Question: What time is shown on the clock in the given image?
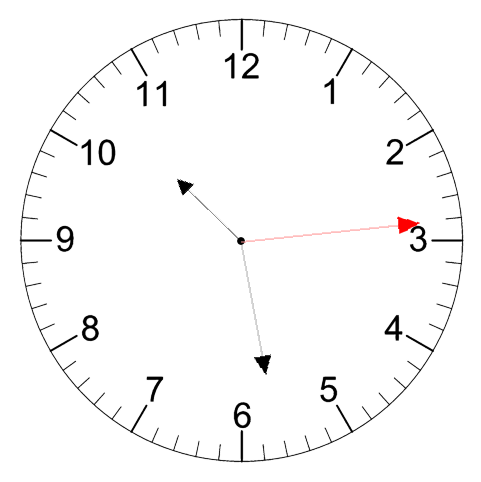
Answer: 10:28:14